Question: I'm using 'bind-key + ,' to rename my windows, but as soon as I type a command the name reverts back to the current working directory.
Is it possible to make the window name permanent?

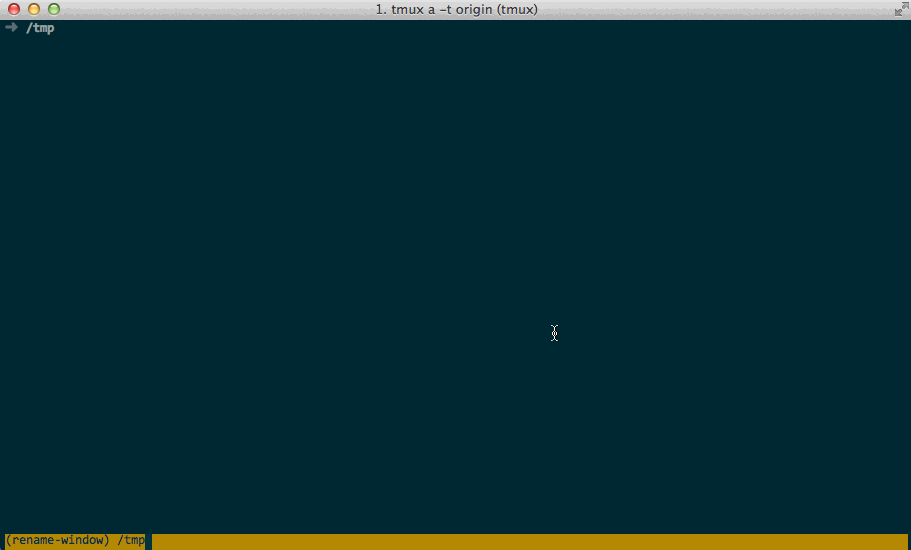
Answer: The automatic rename function is turned on. Add the following to your '.tmux.conf' file (and/or run from the command line to have it take effect immediately):
'''
set-window-option -g automatic-rename off
'''